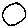
Label: circle